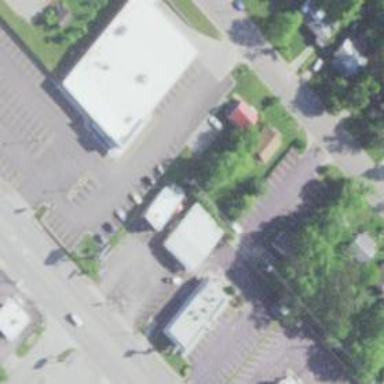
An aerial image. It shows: Supermarket building.